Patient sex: F
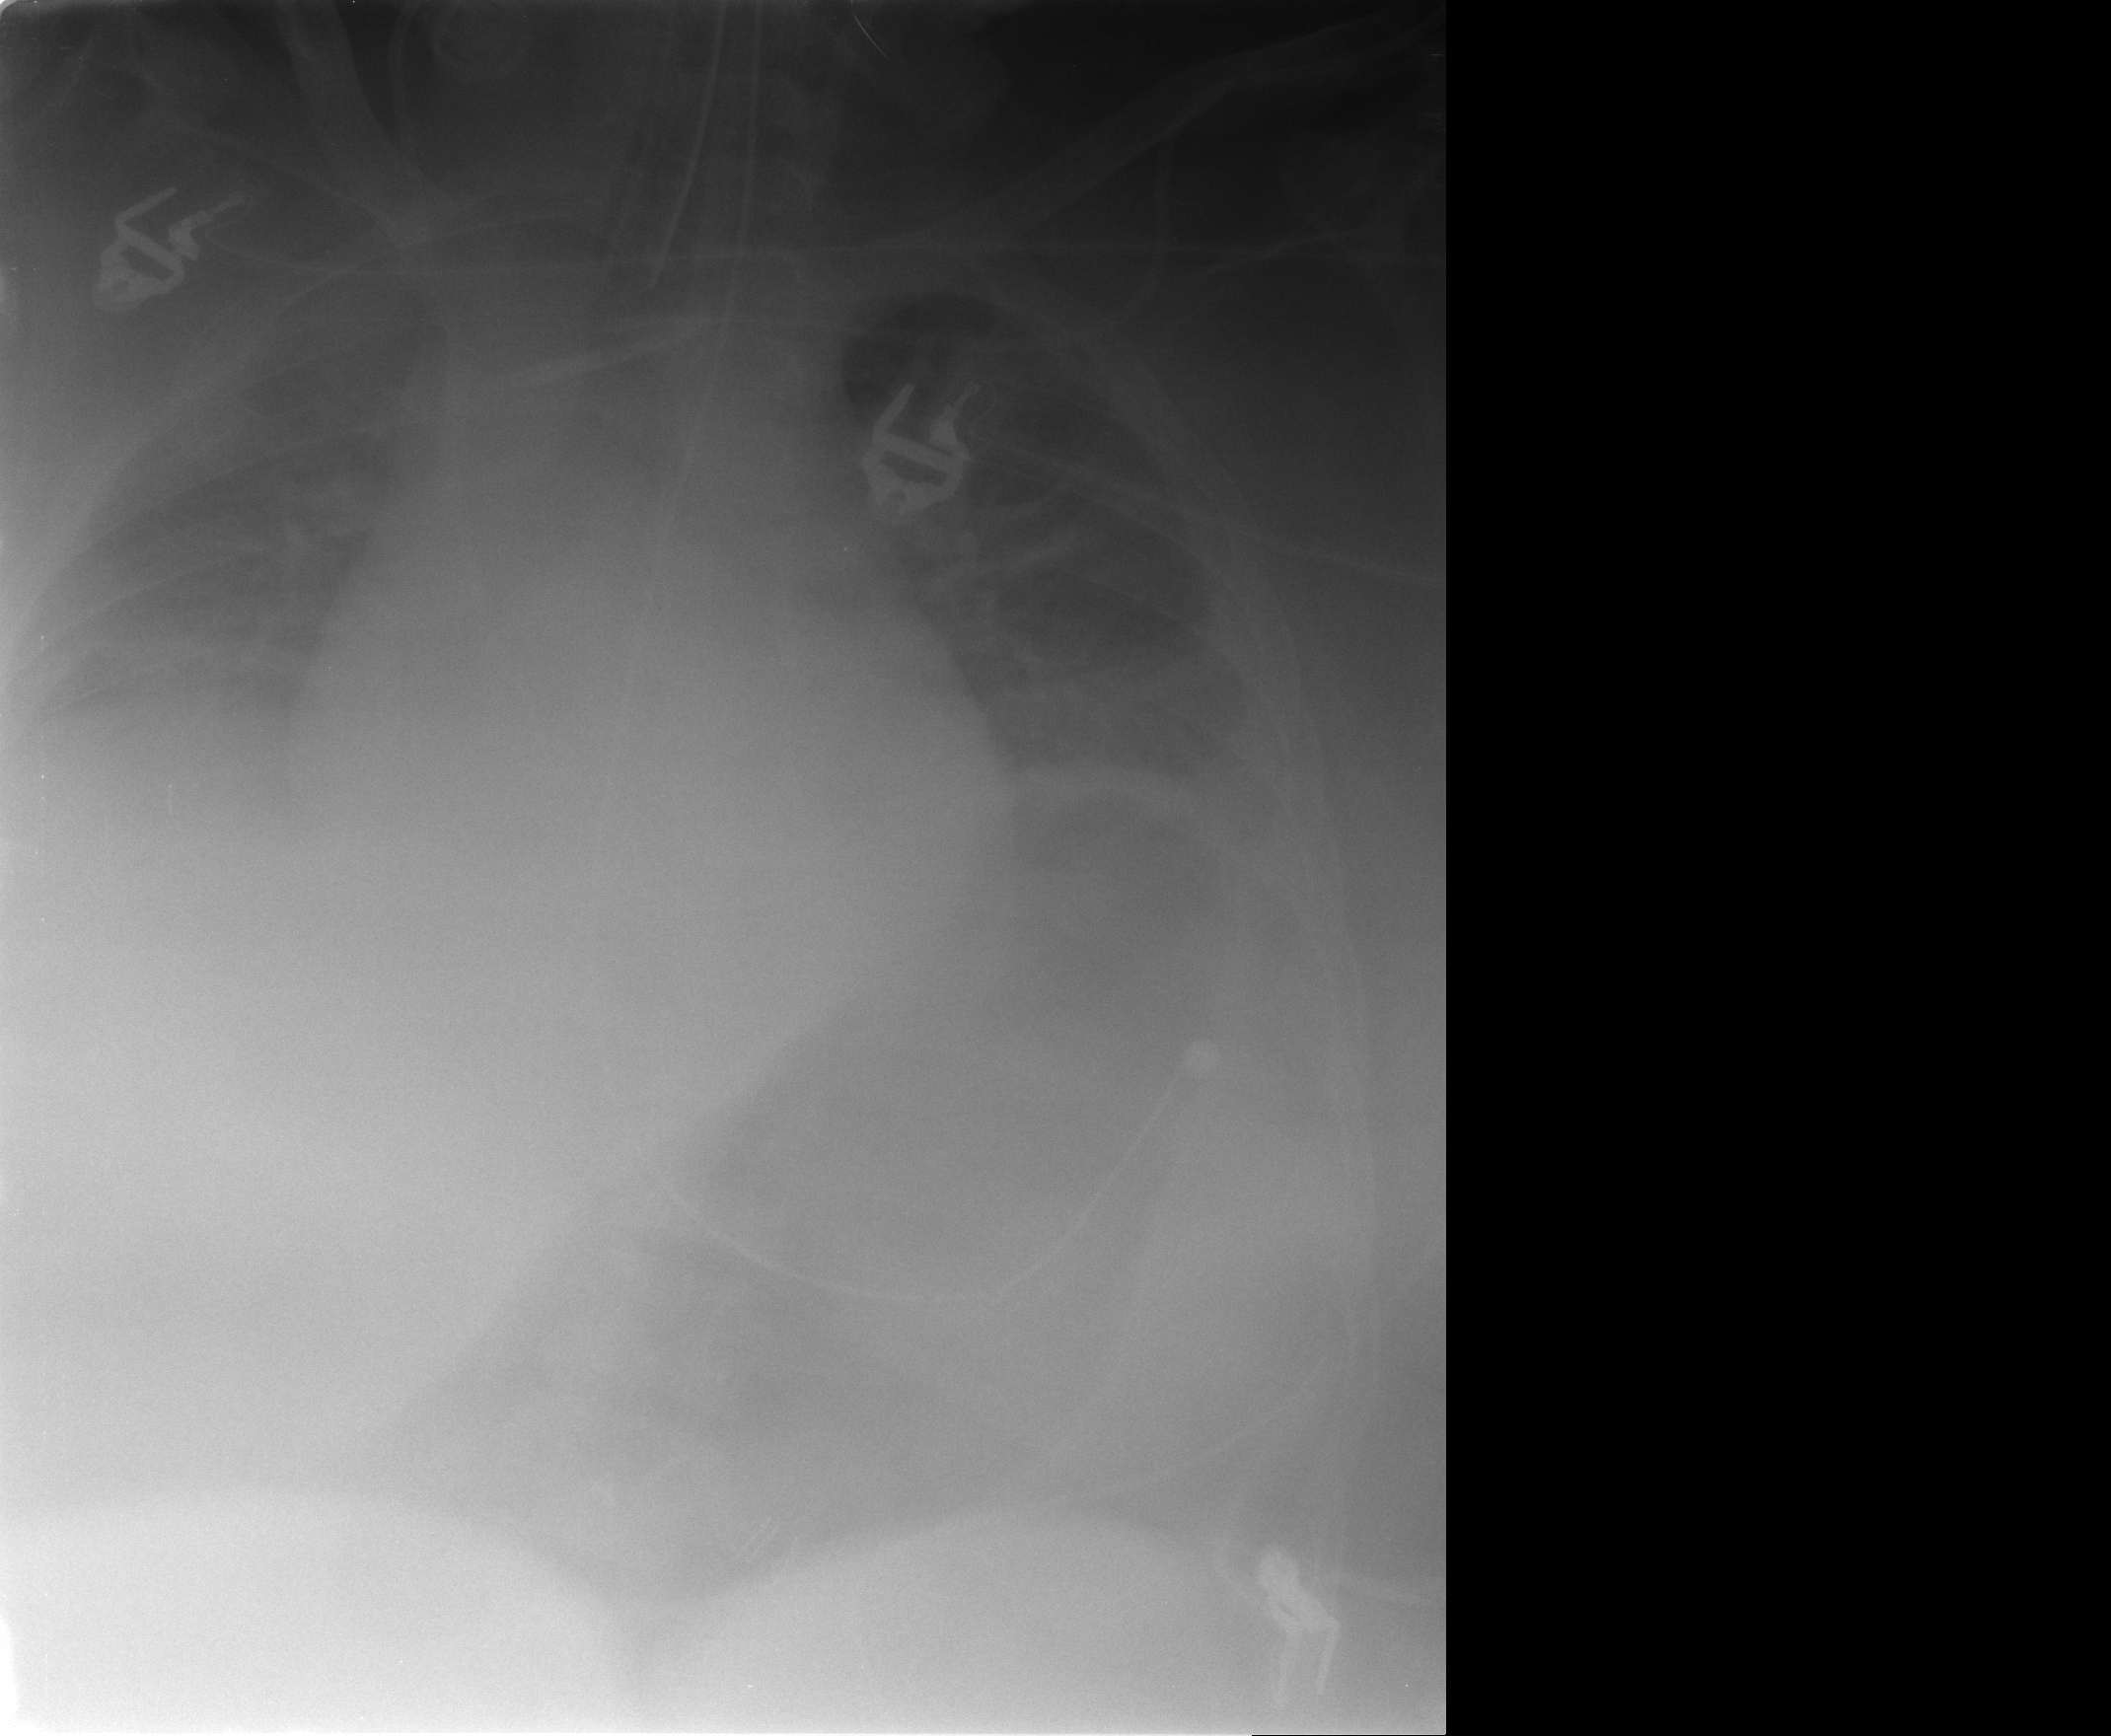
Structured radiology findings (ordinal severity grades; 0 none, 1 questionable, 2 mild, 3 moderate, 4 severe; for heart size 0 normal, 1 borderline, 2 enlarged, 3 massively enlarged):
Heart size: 0
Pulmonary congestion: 0
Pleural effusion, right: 0
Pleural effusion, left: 0
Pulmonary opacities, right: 0
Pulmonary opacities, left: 0
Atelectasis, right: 2
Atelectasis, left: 2